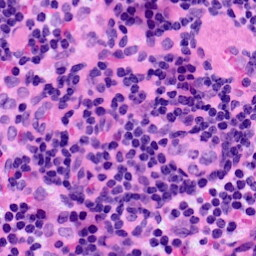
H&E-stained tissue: LymphNode